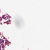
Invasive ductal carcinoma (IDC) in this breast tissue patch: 0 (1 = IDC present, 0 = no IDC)